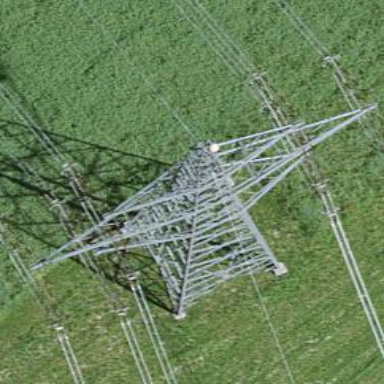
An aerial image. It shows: Lattice structure tower used for power transmission.